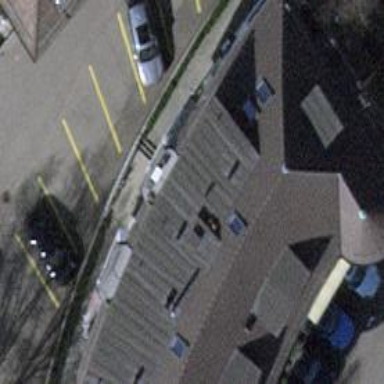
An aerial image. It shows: Shop that sells cars.